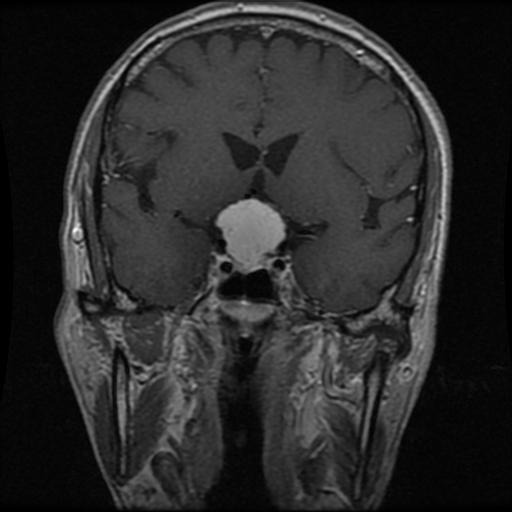
Label: meningioma